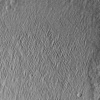
Atmospheric dust classification: not_dusty